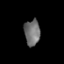
Tissue: prostate
Cell type: Fibroblasts
Senescence score: 0.7524
Nuclear area (px): 395
Mean DAPI intensity: 112.263